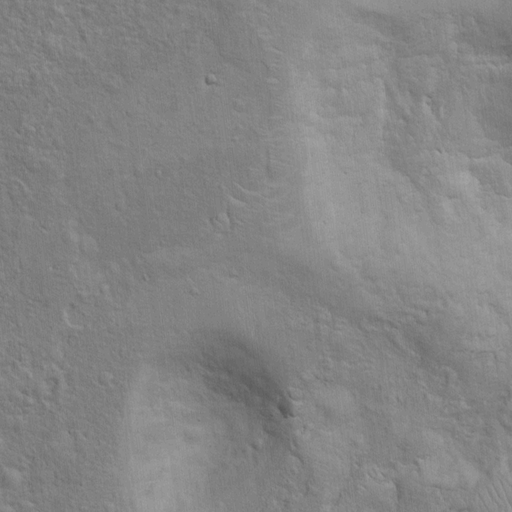
Objects detected: cone, cone